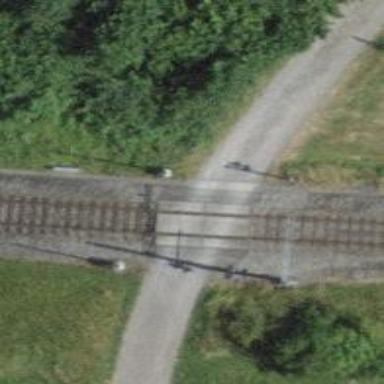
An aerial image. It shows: Single-track railway with electrified contact lines.